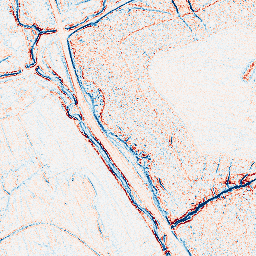
Category: edge_preserving
Decomposition family: bilateral
Decomposition parameters: d: 5
sigma_color: 50
sigma_space: 150
Upsampling method: quintic
Upsampling parameters: scale: 4
Upsampling scale: 4